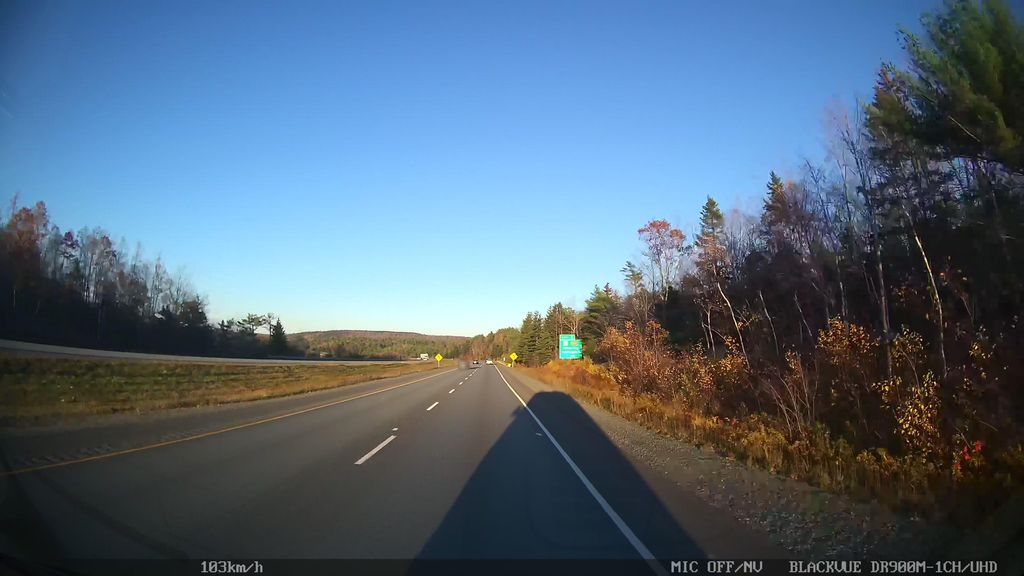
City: halifax